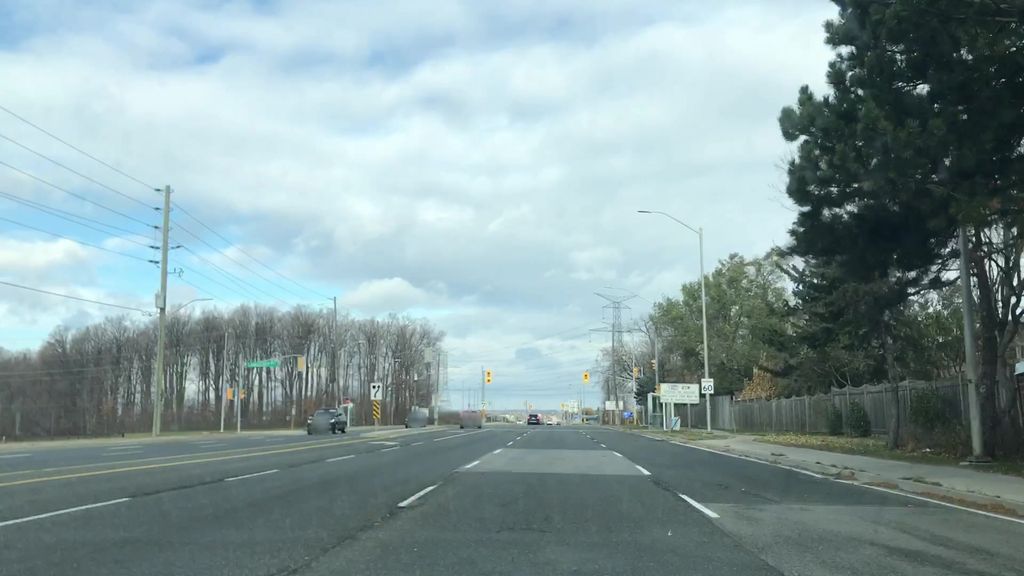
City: toronto